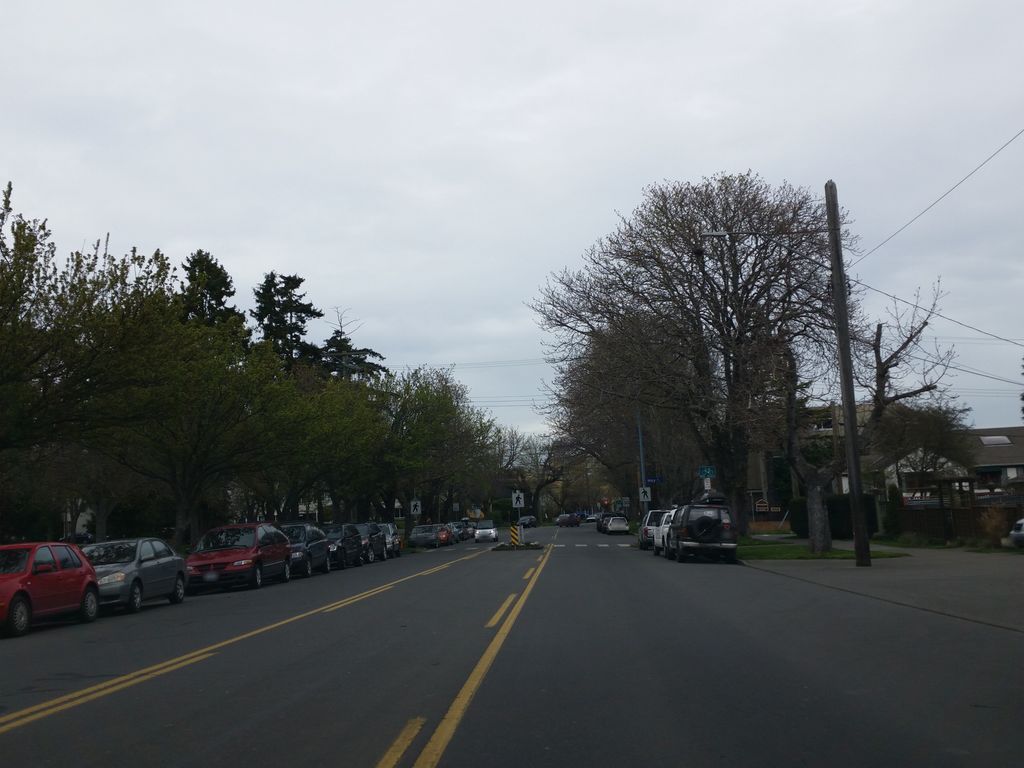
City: victoria